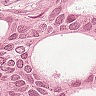
Metastatic tissue present: yes